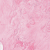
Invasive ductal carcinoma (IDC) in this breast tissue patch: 0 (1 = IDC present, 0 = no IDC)